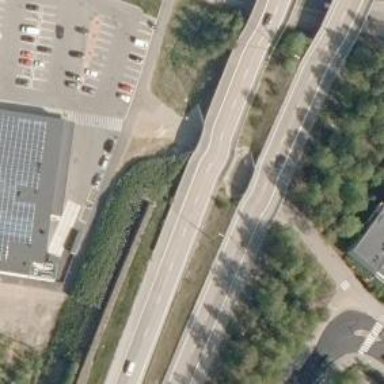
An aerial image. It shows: Asphalt cycleway.